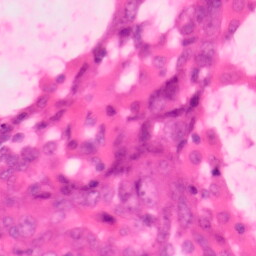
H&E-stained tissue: Colon